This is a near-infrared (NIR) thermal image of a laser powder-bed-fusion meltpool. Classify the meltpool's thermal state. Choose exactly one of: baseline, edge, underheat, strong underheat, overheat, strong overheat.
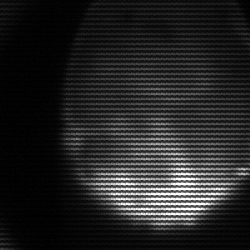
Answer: edge